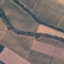
Land use / land cover: PermanentCrop